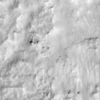
Label: not_dusty